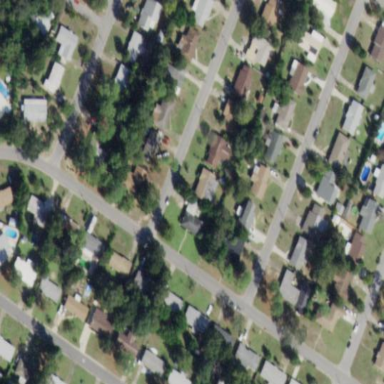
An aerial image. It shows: Residential area consisting of single-family homes.